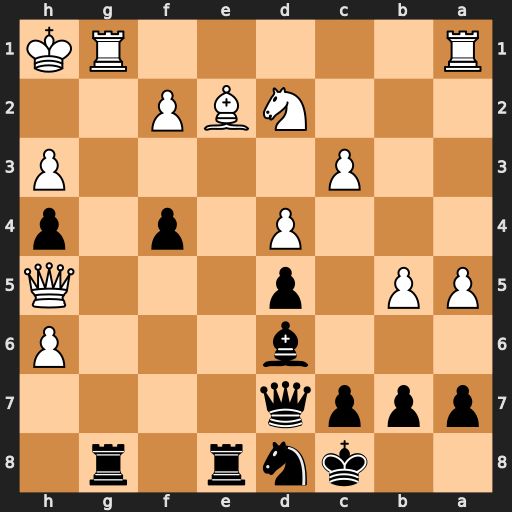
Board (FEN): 2knr1r1/pppq4/3b3P/PP1p3Q/3P1p1p/2P4P/3NBP2/R5RK
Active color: b
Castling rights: -
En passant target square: -
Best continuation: Qxh3#